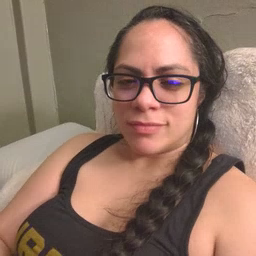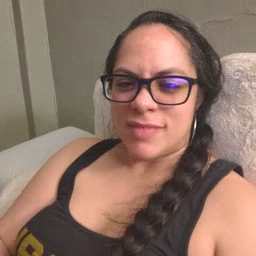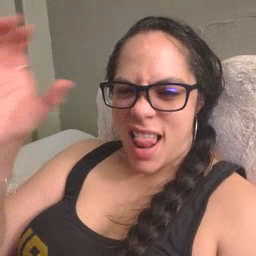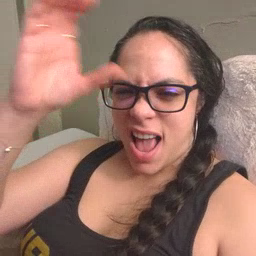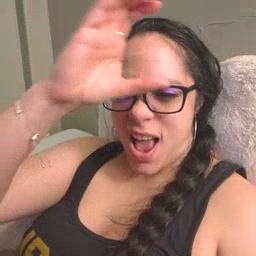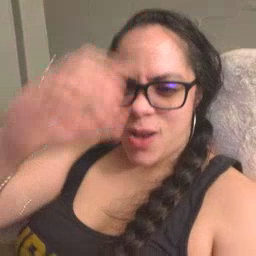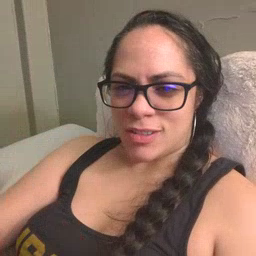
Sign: cloud